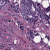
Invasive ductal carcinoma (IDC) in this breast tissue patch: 1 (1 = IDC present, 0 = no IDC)